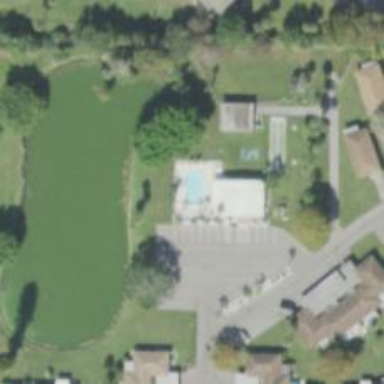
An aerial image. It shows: Swimming pool located in leisure land.